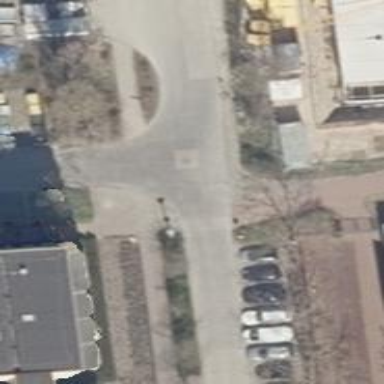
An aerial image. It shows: Residential road with concrete surface.